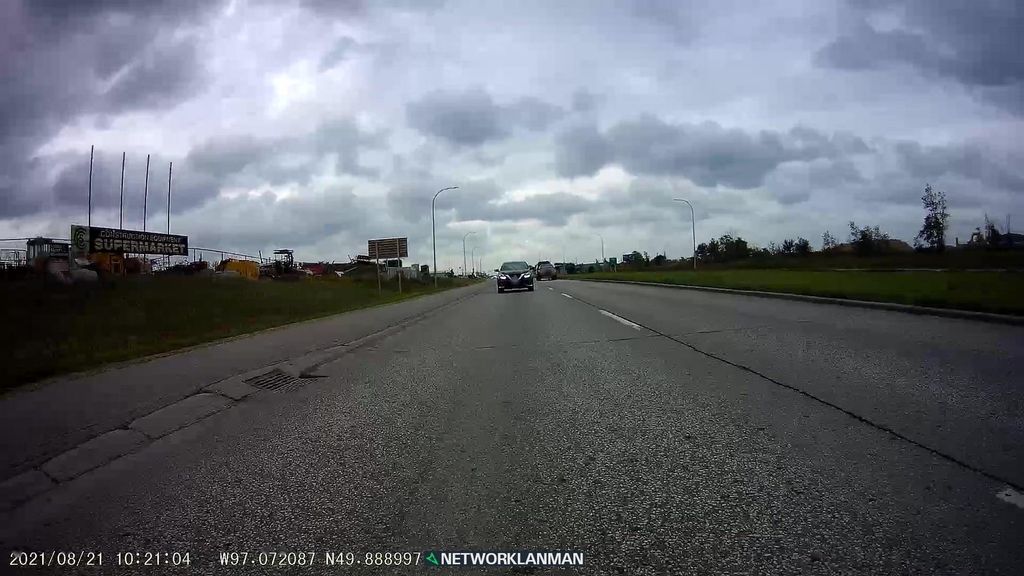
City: winnipeg